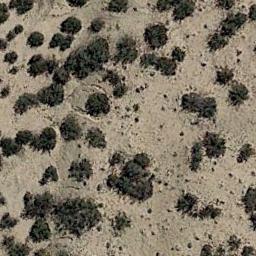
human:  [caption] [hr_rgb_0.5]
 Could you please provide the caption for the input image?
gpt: The chaparral is consist of some bushes on the desert .

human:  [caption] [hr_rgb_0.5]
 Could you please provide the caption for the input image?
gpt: There are several trees and some weeds in this desert .

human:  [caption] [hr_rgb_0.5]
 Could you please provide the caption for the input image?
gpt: Some disconnected green chaparrals grow in the desert .

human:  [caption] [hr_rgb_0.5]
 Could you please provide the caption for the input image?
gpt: Chaparral is evenly distributed on the sand .

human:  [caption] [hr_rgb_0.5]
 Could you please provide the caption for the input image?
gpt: The chaparral is thicker on the left than on the right .